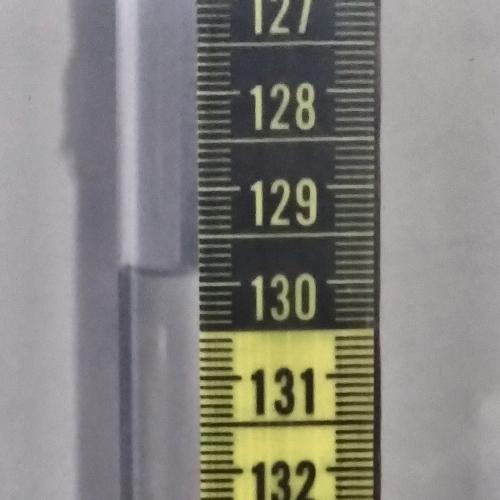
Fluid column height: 129.9 cm